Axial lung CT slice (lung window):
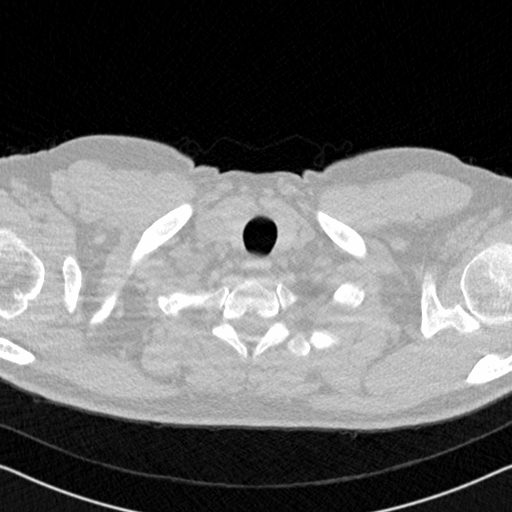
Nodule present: no